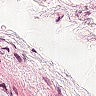
Metastatic tissue present: no